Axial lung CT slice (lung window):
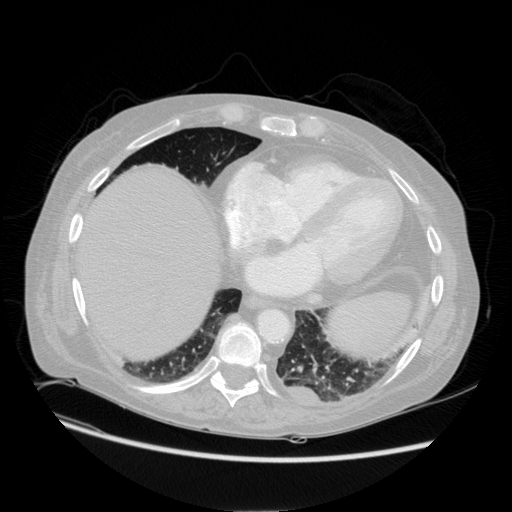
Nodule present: no